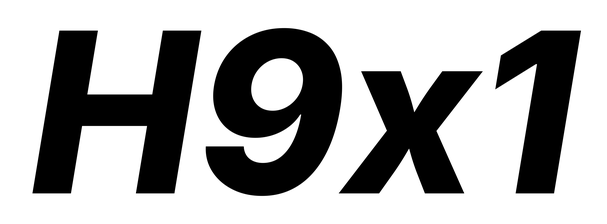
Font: Inter-Italic_ExtraBold_Italic